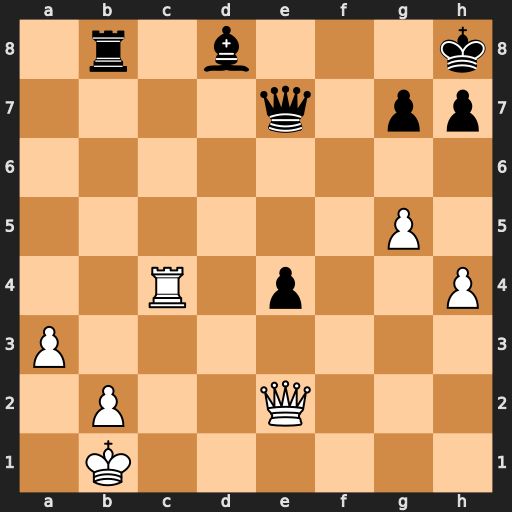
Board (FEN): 1r1b3k/4q1pp/8/6P1/2R1p2P/P7/1P2Q3/1K6
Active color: w
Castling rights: -
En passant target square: -
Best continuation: Rxe4 Qf8 Re8 Ba5 Rxf8+